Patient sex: F
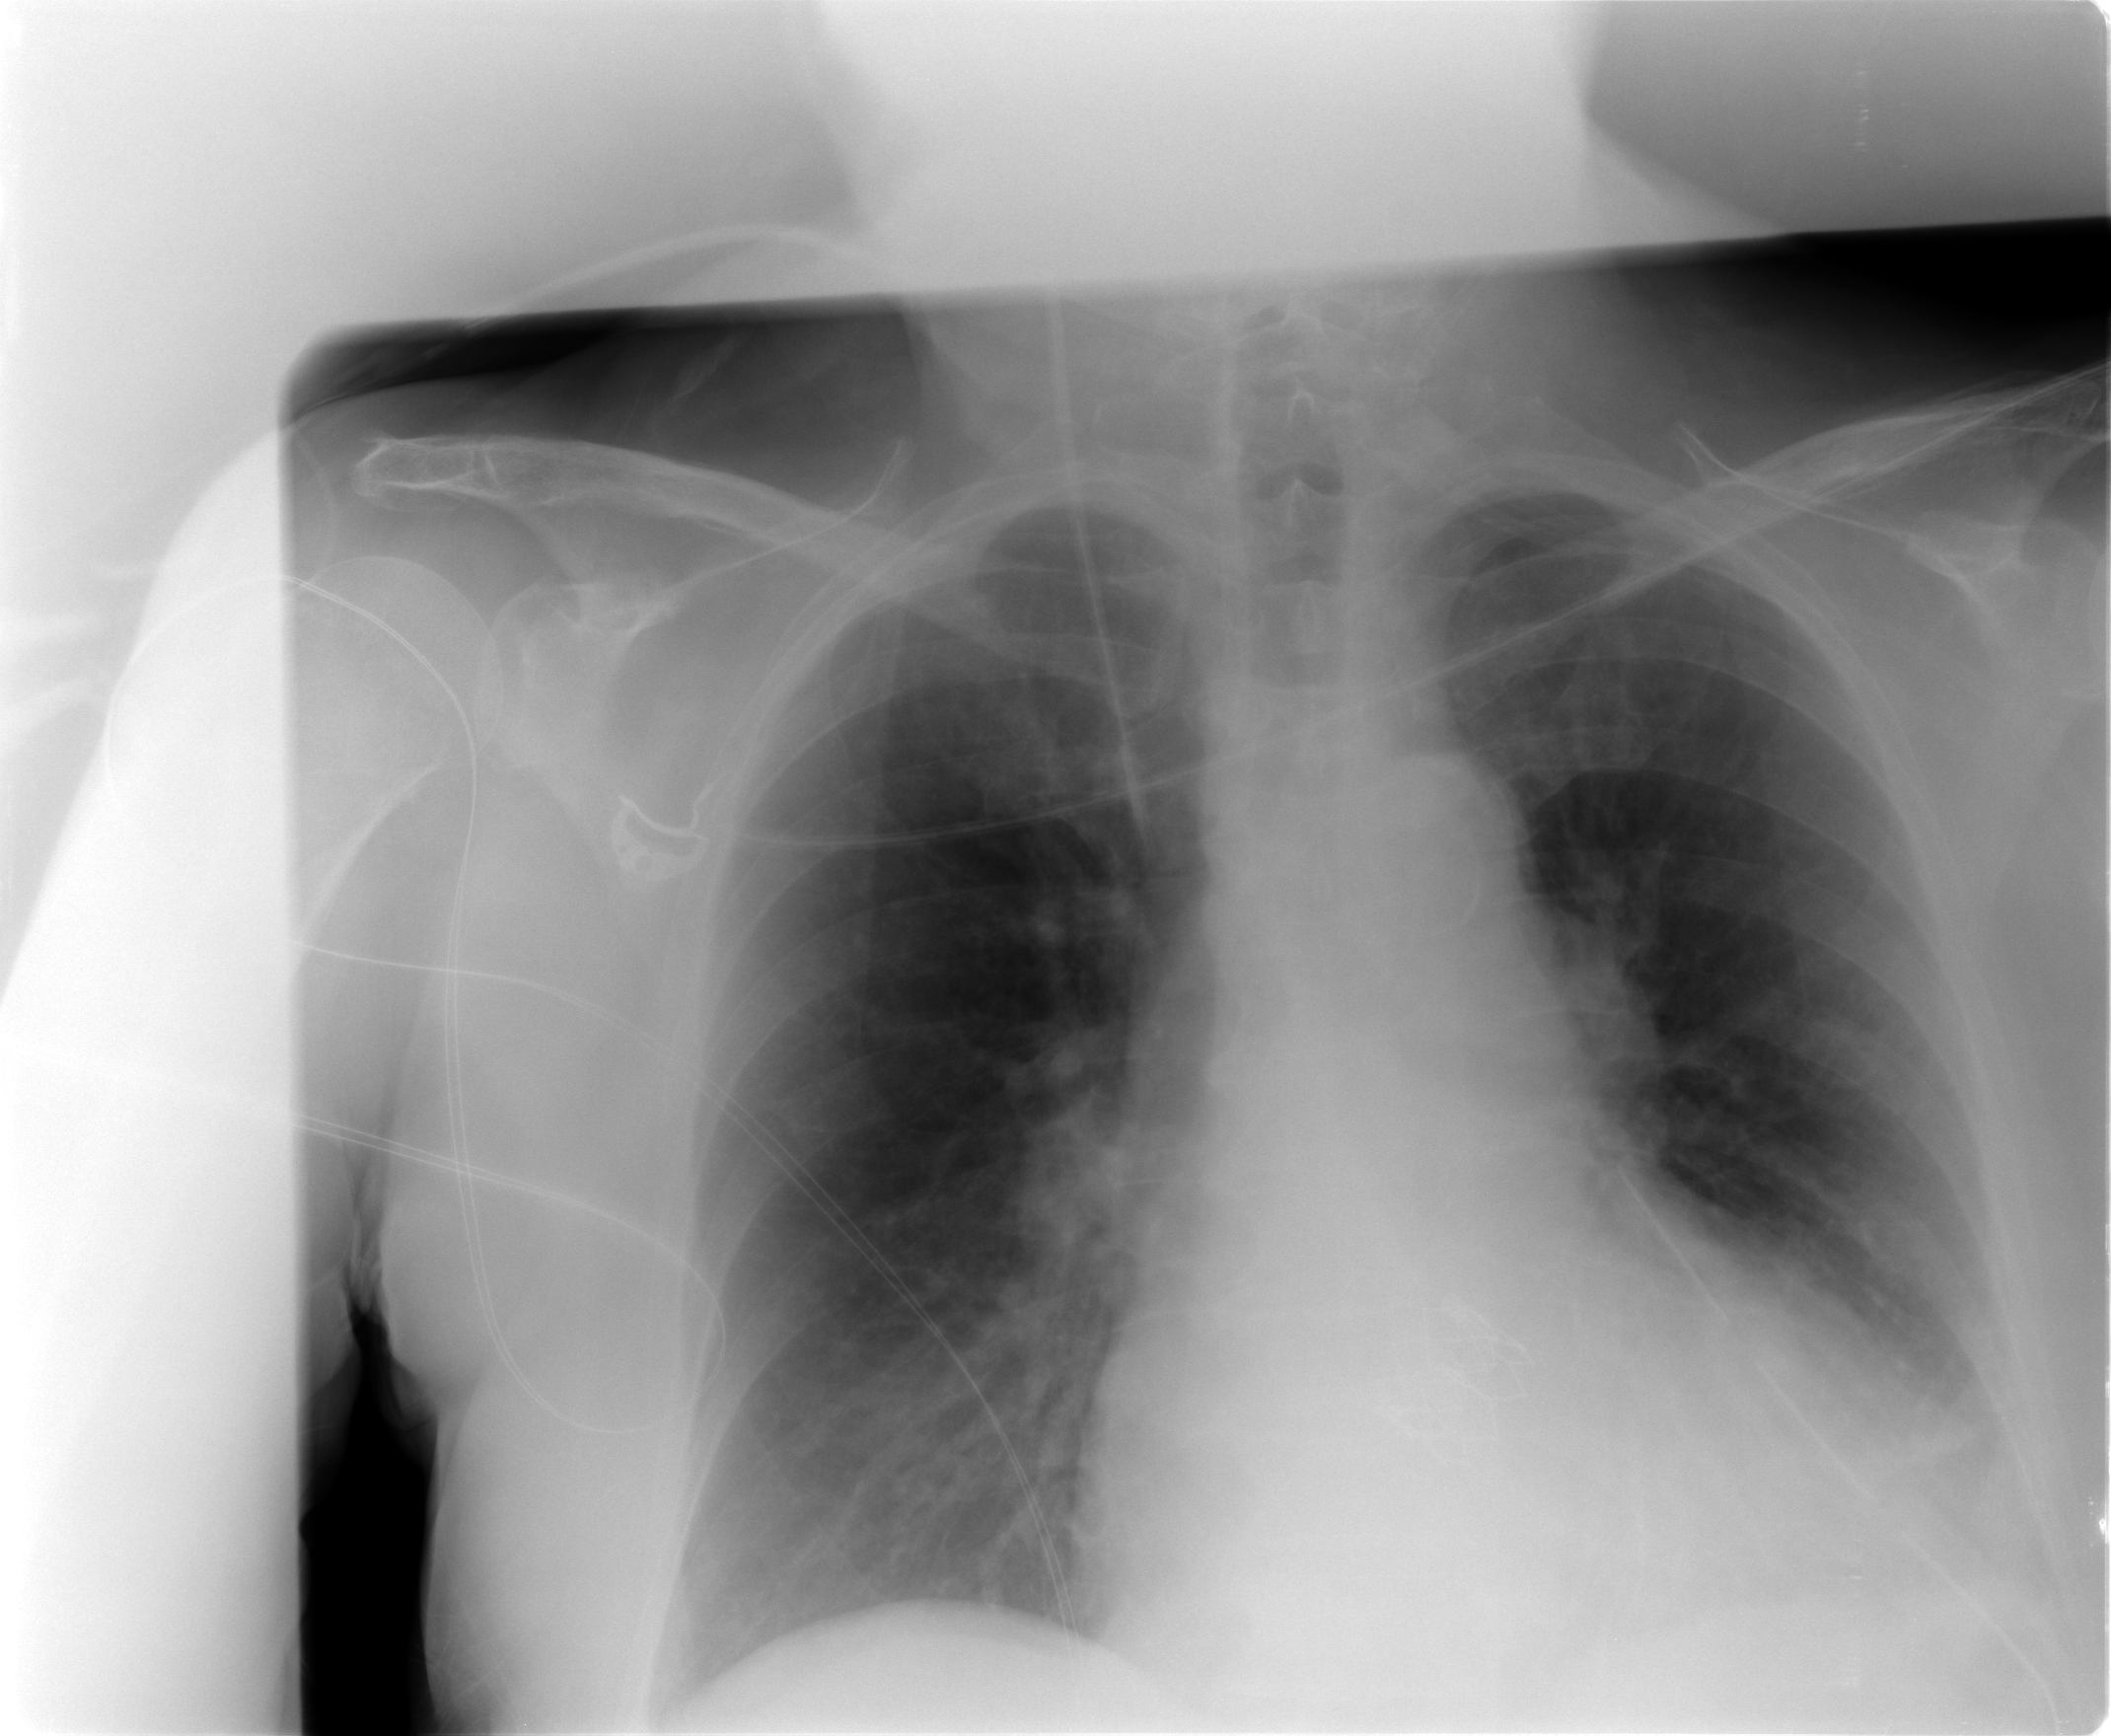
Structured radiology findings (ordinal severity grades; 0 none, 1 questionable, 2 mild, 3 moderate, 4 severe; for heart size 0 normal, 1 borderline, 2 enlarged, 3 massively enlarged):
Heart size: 2
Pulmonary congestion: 2
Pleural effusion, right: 1
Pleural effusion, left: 2
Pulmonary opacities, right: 0
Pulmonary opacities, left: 0
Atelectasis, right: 2
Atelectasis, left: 2